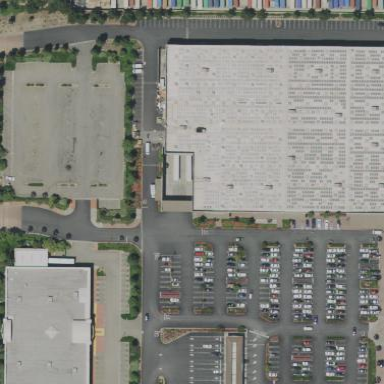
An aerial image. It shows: Wholesale shop housed in building.